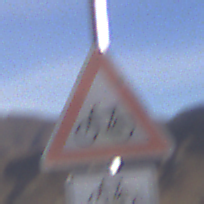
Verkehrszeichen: RadverkehrRechts
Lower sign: RichtungsangabeDurchPfeile9
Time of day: MorningAfternoon
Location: Outdoor (Nature)
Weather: PartlyCloudy
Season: NotSpecified
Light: Natural